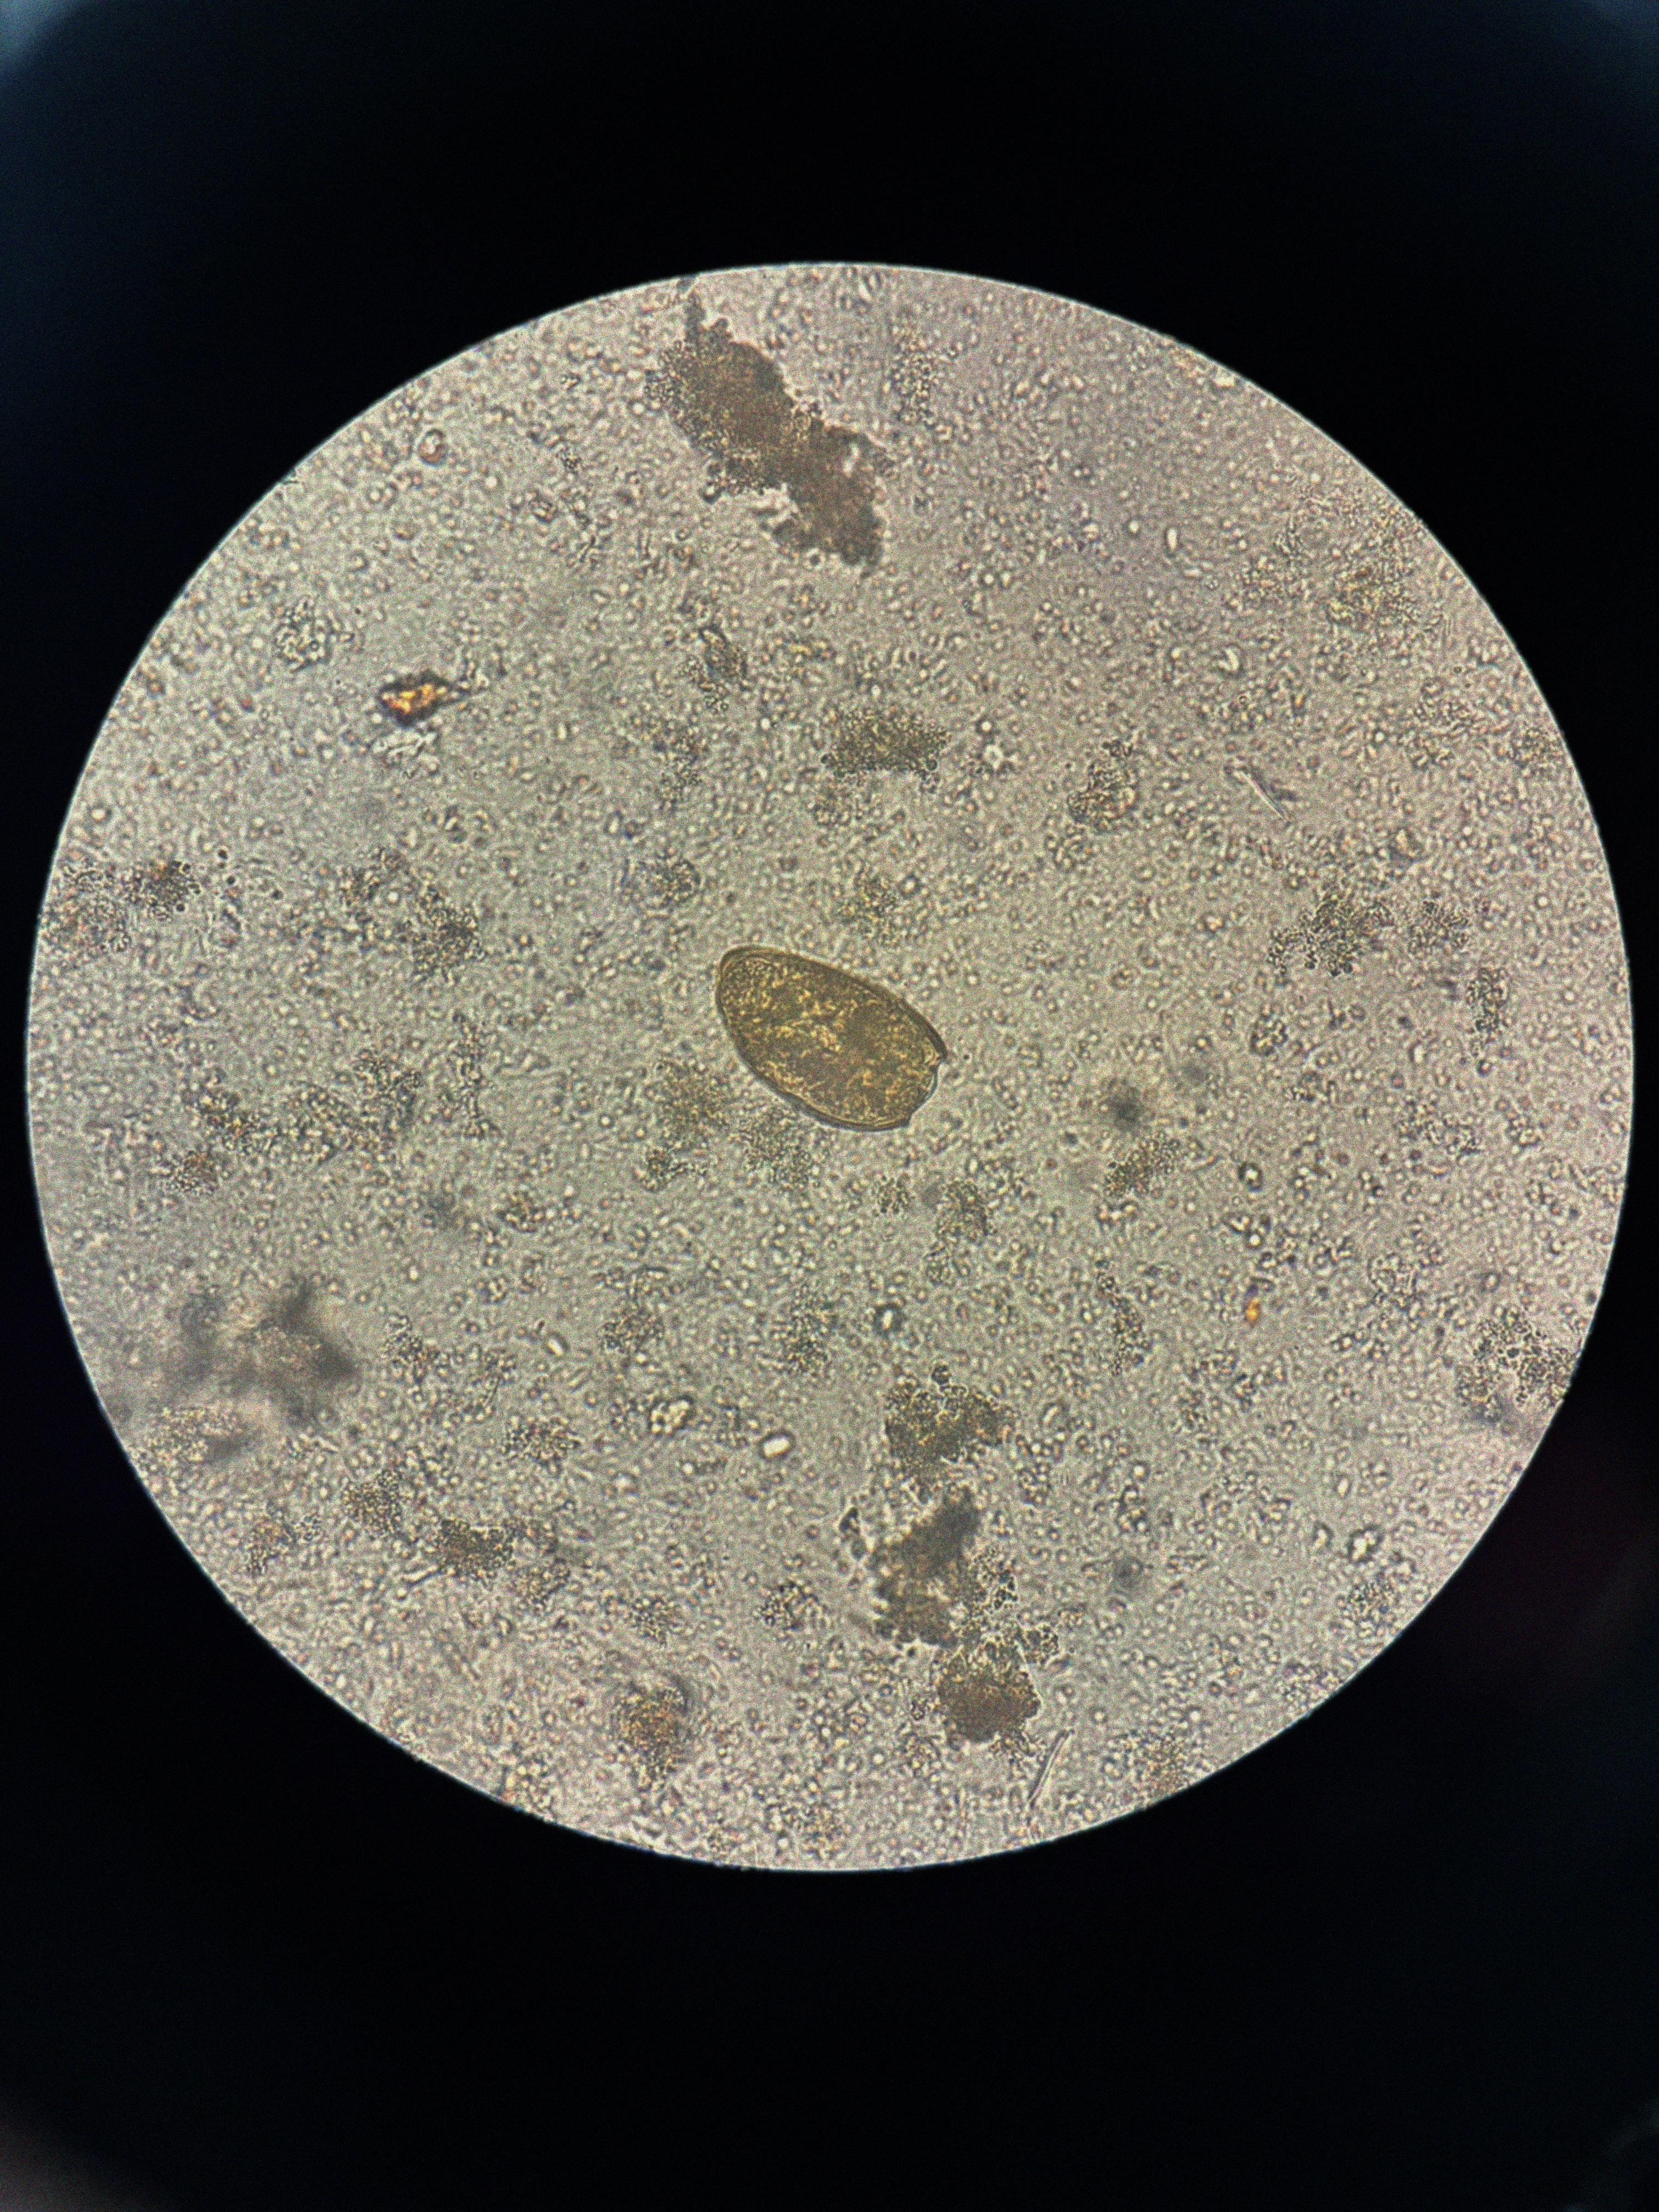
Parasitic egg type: Paragonimus spp